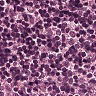
Metastatic tissue present: no